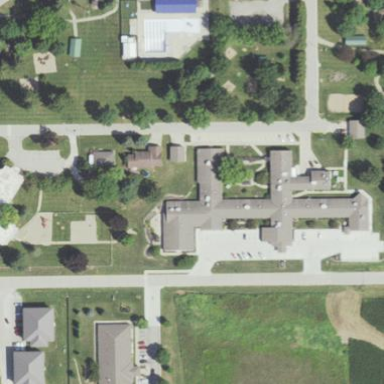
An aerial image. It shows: Nursing home building.